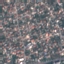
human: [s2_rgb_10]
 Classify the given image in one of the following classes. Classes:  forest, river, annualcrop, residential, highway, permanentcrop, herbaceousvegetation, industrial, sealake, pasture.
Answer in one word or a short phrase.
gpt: Residential